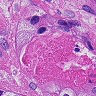
Metastatic tissue present: yes